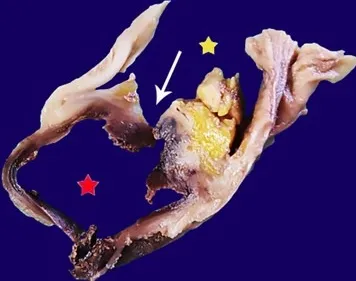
PADF post-fixation on formalin: section through the level of the fistula, the "red star" indicates the lumen of the aortic aneurysm, the "yellow star" indicates the duodenal lumen, white arrow indicates the place of the communication.
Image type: pathology (fish)